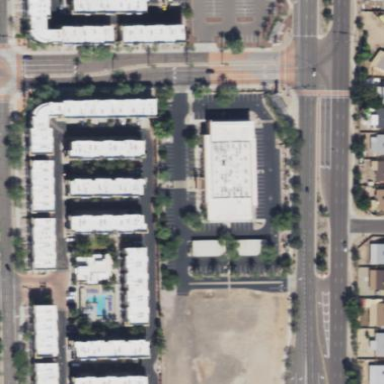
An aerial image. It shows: Residential area with apartments.